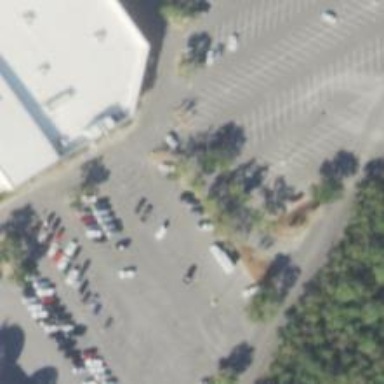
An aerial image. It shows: Parking space is available.